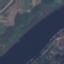
Label: River